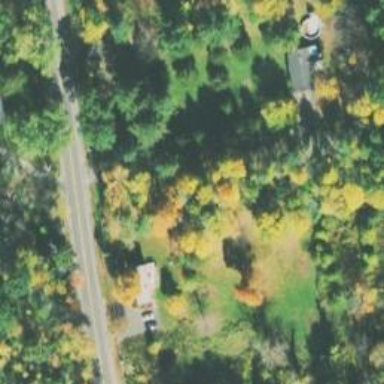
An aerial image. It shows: Driveway.